Question: I have a webpage with '<div style='width: 640px; margin: 0 auto'>' as a main block with no text content outside of it. How do I make selection not getting out of '<div>' area?

The picture above illustrates how is it being selected by default.
So, how can I limit selection area width to width of '<div>'?
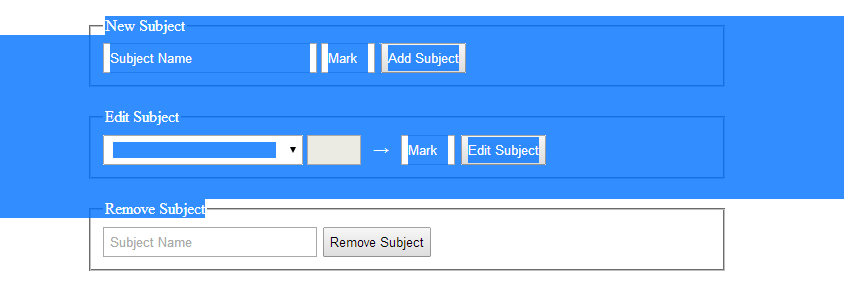
Answer: The solution is to use 'overflow: hidden' for '<div>' style.
Thanks to @MuhammadAli for answer.